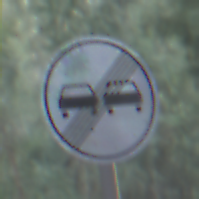
Verkehrszeichen: EndeUeberholverbot
Umgebung: Outdoor, Nature
Tageszeit: SunriseSunset
Wetter: NotSpecified
Licht: Natural
Jahreszeit: Autumn
Kontrast: MediumContrast